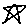
Label: star